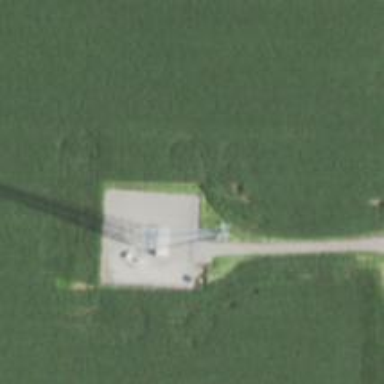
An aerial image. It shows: Mast tower used for communication.